Interaction volume radius: 5 \u00c5
Interaction volume height: 30 \u00c5
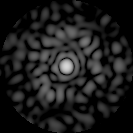
Disorder parameter: 0.7902